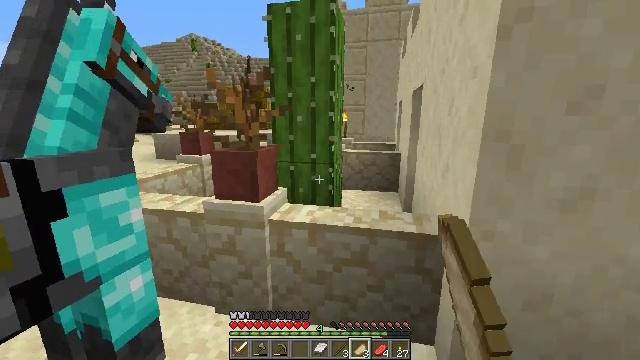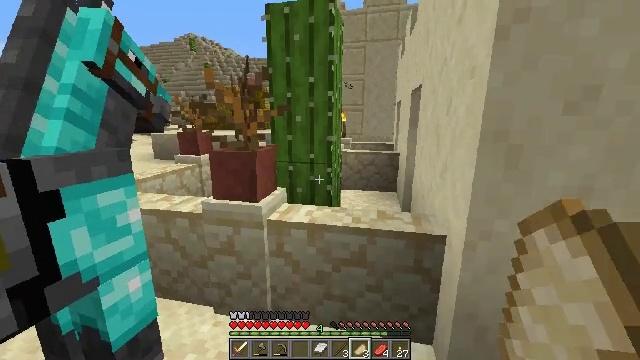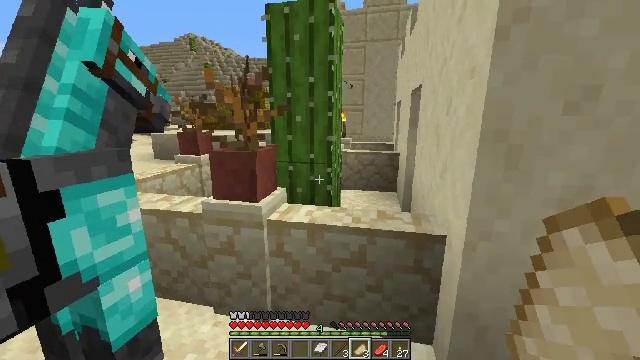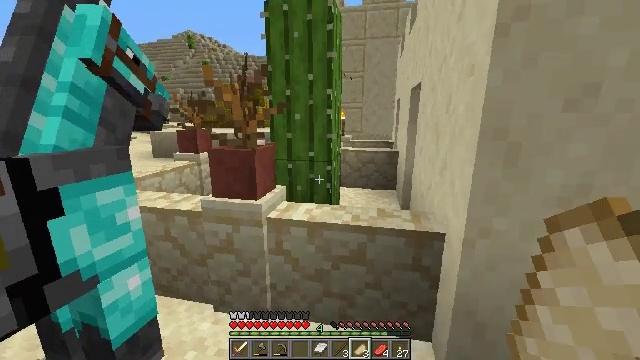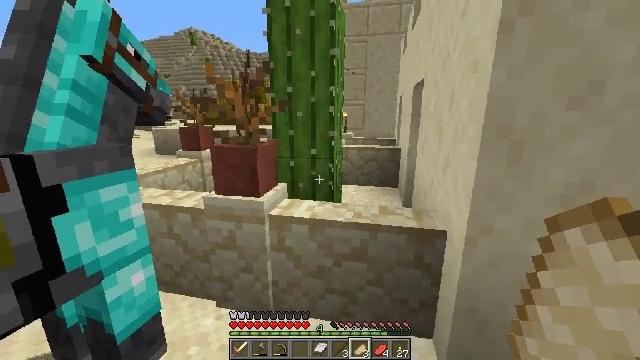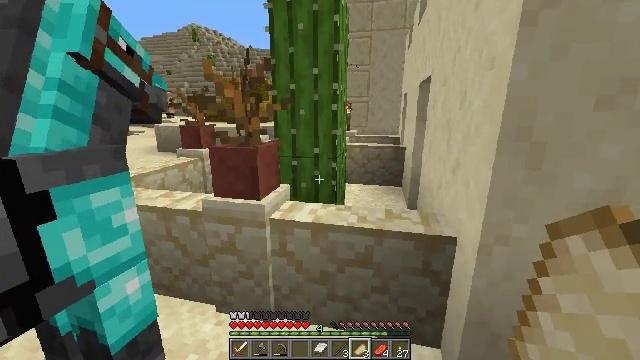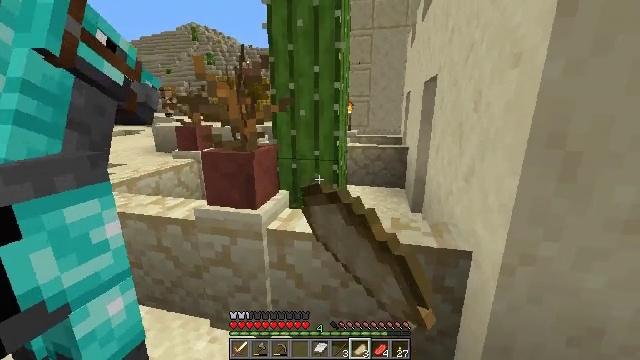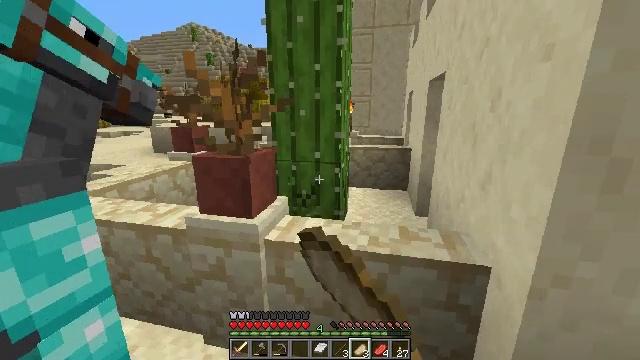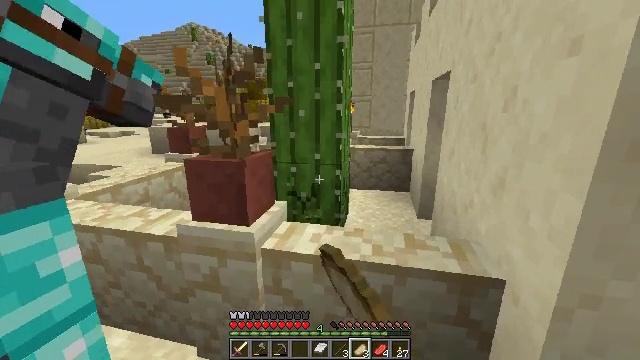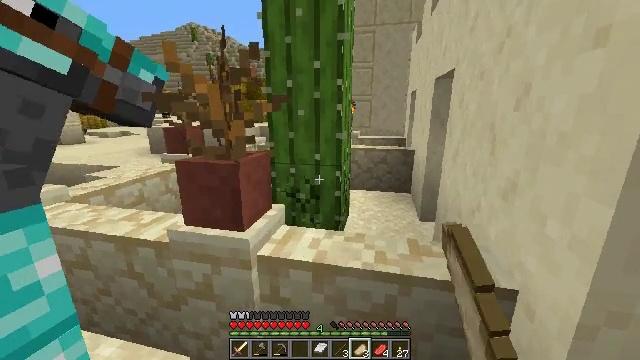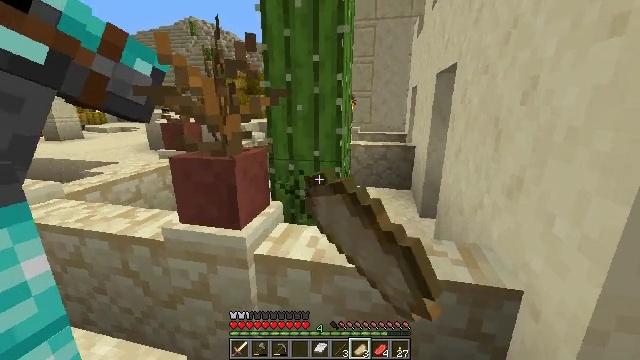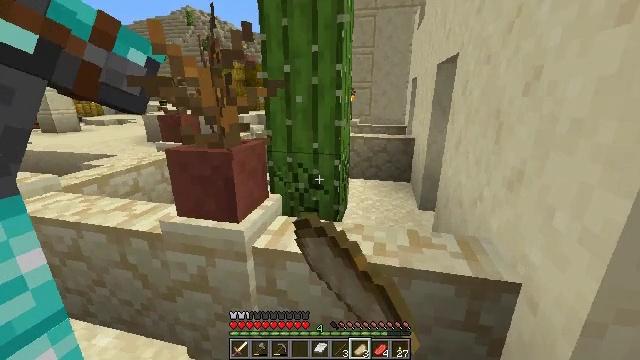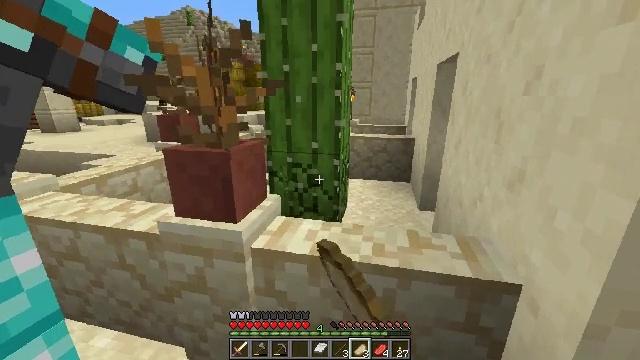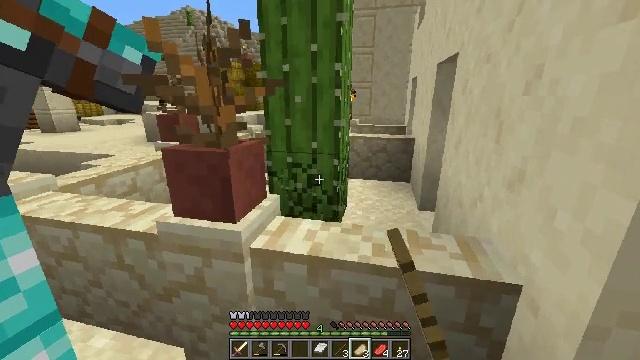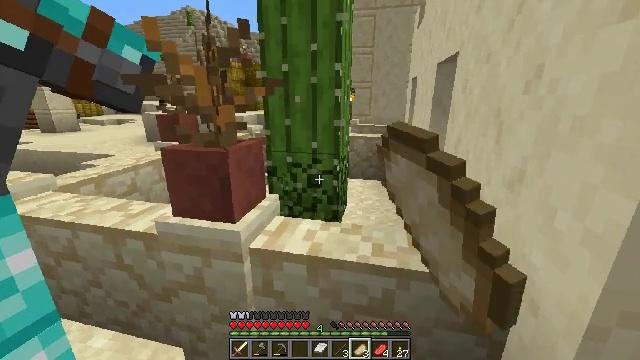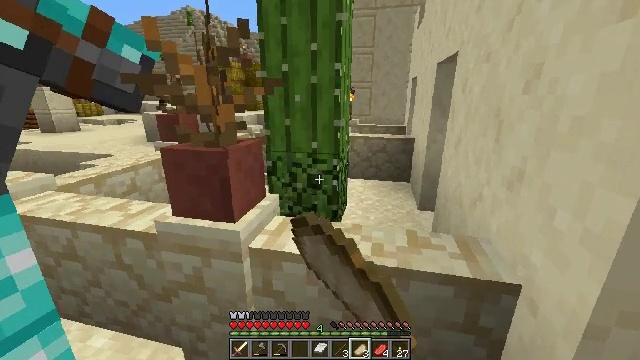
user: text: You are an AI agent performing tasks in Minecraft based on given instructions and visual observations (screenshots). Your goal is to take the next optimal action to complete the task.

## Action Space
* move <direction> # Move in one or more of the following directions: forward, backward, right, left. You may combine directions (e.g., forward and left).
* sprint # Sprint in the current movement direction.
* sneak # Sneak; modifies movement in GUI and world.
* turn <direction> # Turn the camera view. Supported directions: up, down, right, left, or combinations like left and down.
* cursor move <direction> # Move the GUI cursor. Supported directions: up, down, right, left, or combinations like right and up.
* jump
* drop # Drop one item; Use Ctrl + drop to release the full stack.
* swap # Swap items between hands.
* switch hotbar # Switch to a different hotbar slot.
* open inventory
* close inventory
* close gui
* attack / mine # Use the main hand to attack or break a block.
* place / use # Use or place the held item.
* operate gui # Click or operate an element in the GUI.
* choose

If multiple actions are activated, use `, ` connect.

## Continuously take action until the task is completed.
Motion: motion action
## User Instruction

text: Get cactus from the sandy areas.
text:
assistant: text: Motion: attack / mine
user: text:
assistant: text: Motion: attack / mine
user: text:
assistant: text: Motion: attack / mine
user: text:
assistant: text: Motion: attack / mine
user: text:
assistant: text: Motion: move forward, attack / mine
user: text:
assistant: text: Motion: move forward, attack / mine
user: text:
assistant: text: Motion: move forward, attack / mine
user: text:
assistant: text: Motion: attack / mine
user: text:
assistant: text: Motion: attack / mine
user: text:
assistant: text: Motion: attack / mine
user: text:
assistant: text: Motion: turn down, attack / mine
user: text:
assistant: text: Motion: attack / mine
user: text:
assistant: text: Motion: attack / mine
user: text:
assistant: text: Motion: attack / mine
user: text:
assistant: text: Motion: attack / mine
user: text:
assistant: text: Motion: attack / mine
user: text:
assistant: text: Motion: attack / mine
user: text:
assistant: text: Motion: attack / mine
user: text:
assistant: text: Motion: attack / mine
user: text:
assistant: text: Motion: attack / mine
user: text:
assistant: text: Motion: attack / mine
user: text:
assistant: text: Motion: move left, attack / mine
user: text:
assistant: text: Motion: attack / mine